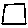
Label: square